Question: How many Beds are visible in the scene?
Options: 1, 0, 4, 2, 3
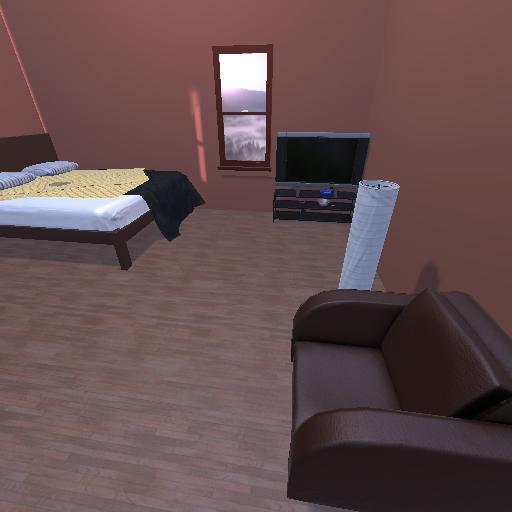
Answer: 1